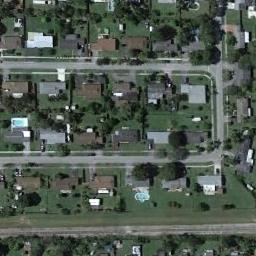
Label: medium_residential